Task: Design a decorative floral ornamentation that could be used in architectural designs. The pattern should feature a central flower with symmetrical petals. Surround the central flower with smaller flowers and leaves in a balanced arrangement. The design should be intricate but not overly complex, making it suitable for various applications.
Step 1597:
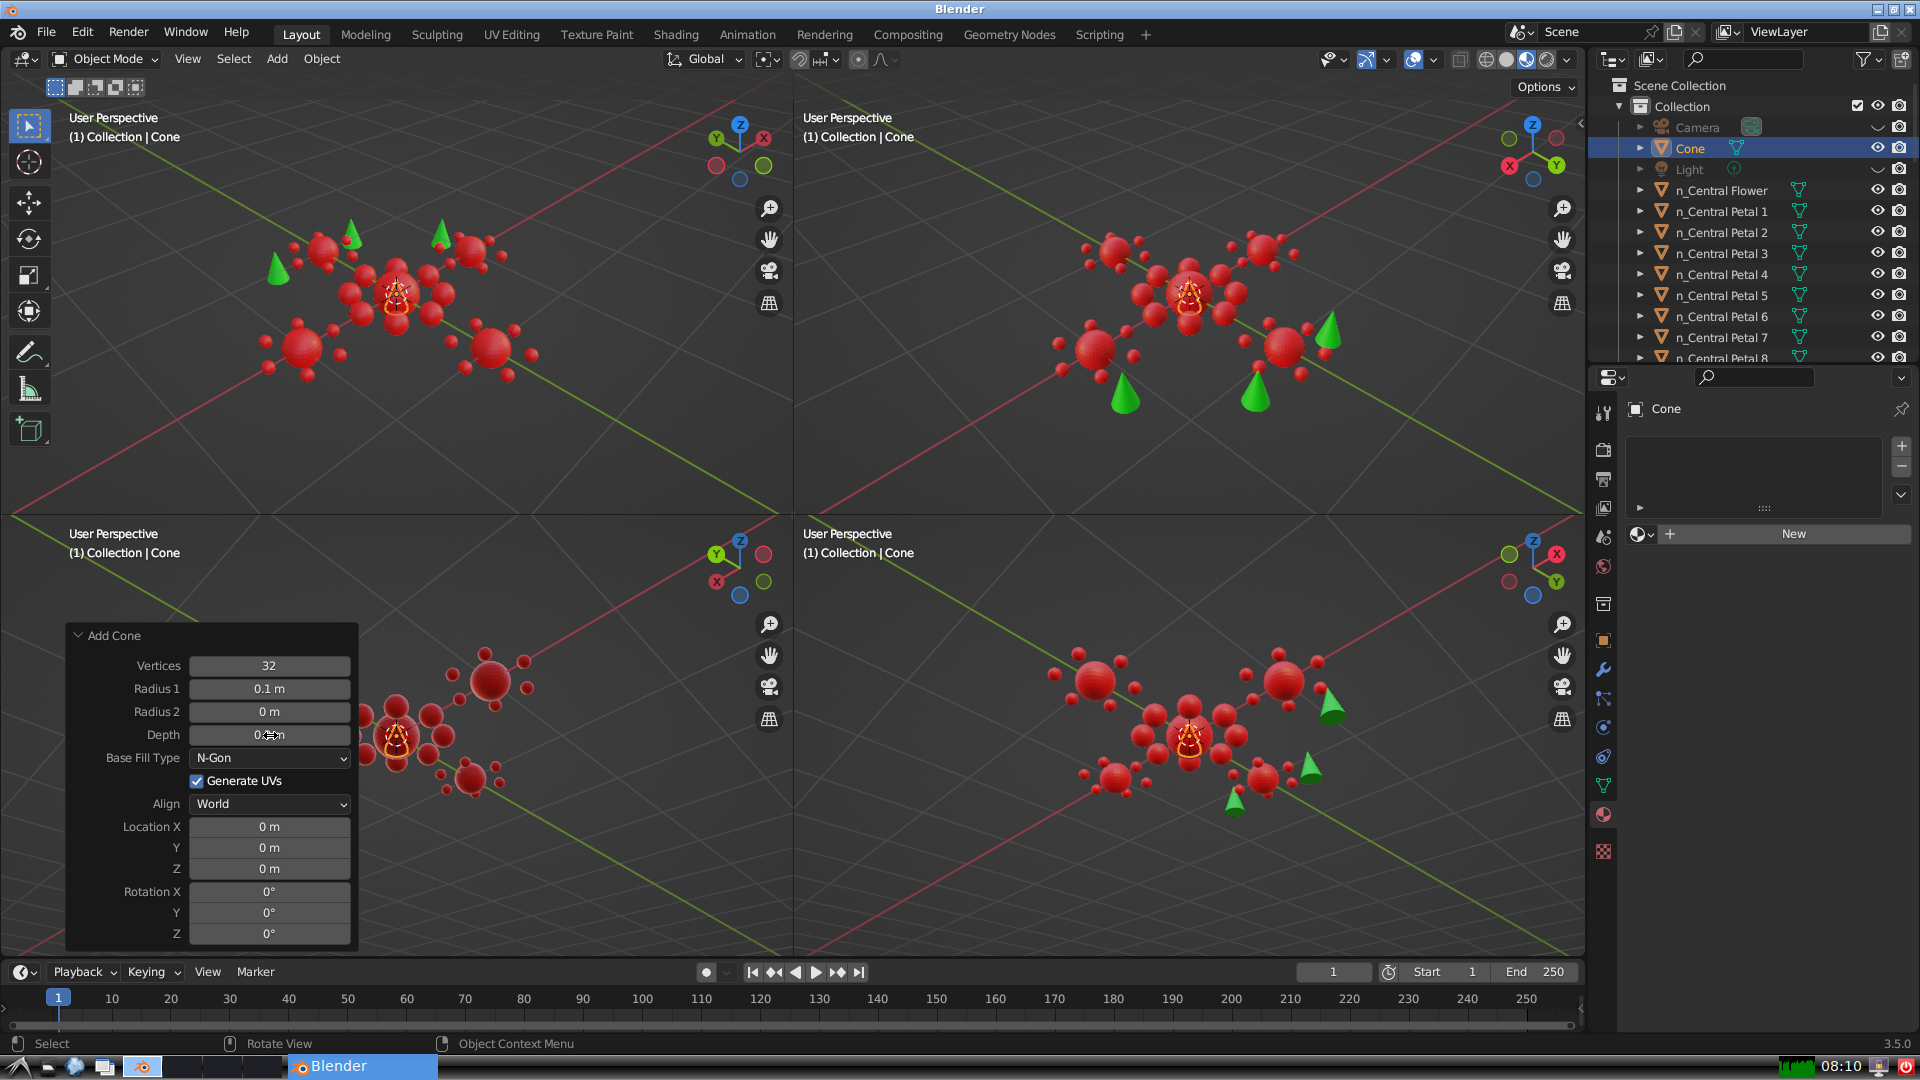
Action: {"mouse_move": [270, 827]}